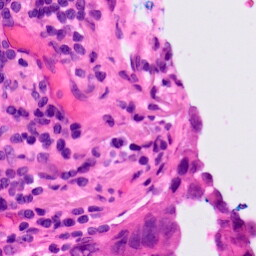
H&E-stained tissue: Lung